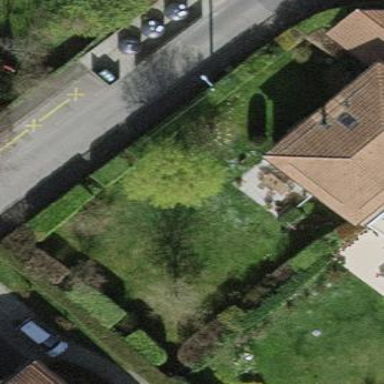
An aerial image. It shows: Garden surrounded by fence.